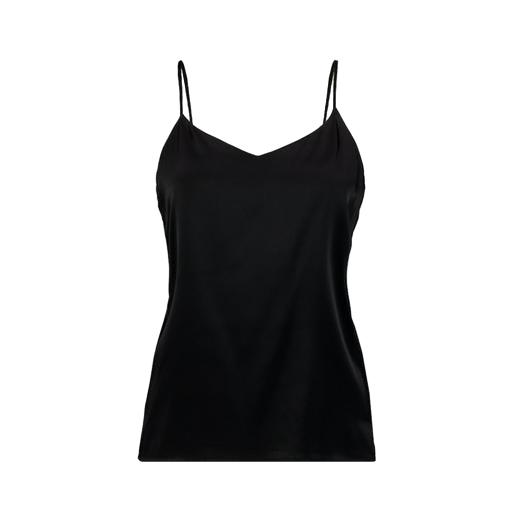
black chelsea cami, black samantha camisole, black women's fluid cami, white background